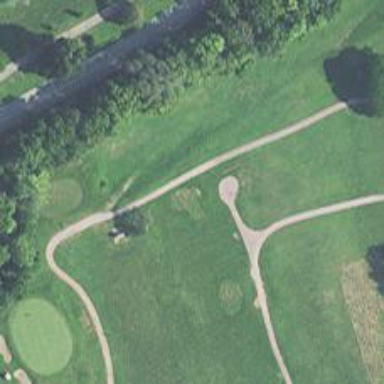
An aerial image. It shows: Footway that serves as golf path.